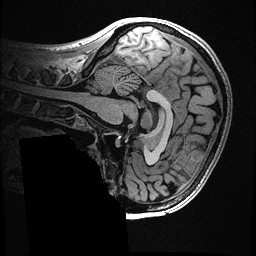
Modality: T1w
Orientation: sagittal
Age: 33
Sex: female
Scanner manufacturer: ge
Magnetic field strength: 3 T
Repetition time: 0.006952 s
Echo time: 0.00292 s